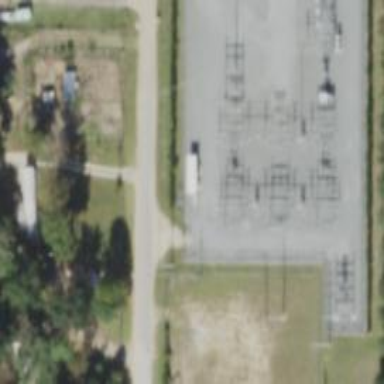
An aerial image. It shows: Switch for power supply.